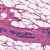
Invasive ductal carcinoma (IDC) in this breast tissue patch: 0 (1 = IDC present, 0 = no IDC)